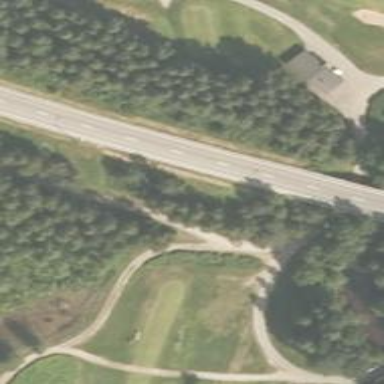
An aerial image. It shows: Service road used as golf cart path.